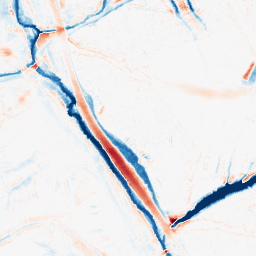
Category: morphological
Decomposition family: morphological
Decomposition parameters: operation: average
size: 10
Upsampling method: sinc_blackman
Upsampling parameters: scale: 2
kernel_size: 8
Upsampling scale: 2